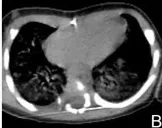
(A-D) HRCT and airway reconstruction showed decreased transmittance and ground glass opacity in bilateral lungs.
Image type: radiology (ct)